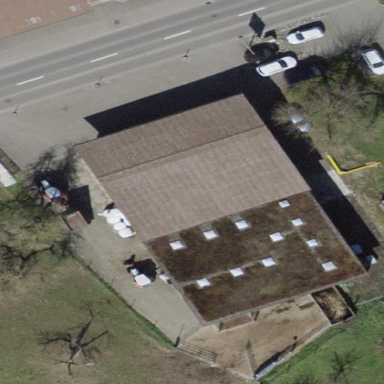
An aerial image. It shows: Barn.